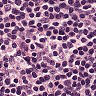
Metastatic tissue present: no